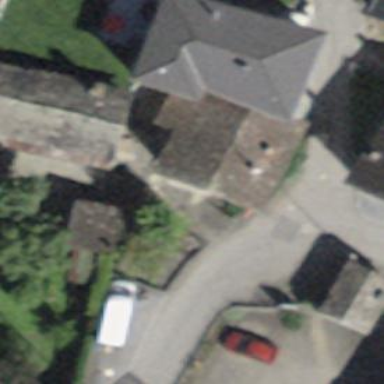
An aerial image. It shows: Detached building.